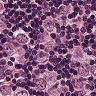
Metastatic tissue present: yes